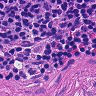
Metastatic tissue present: no